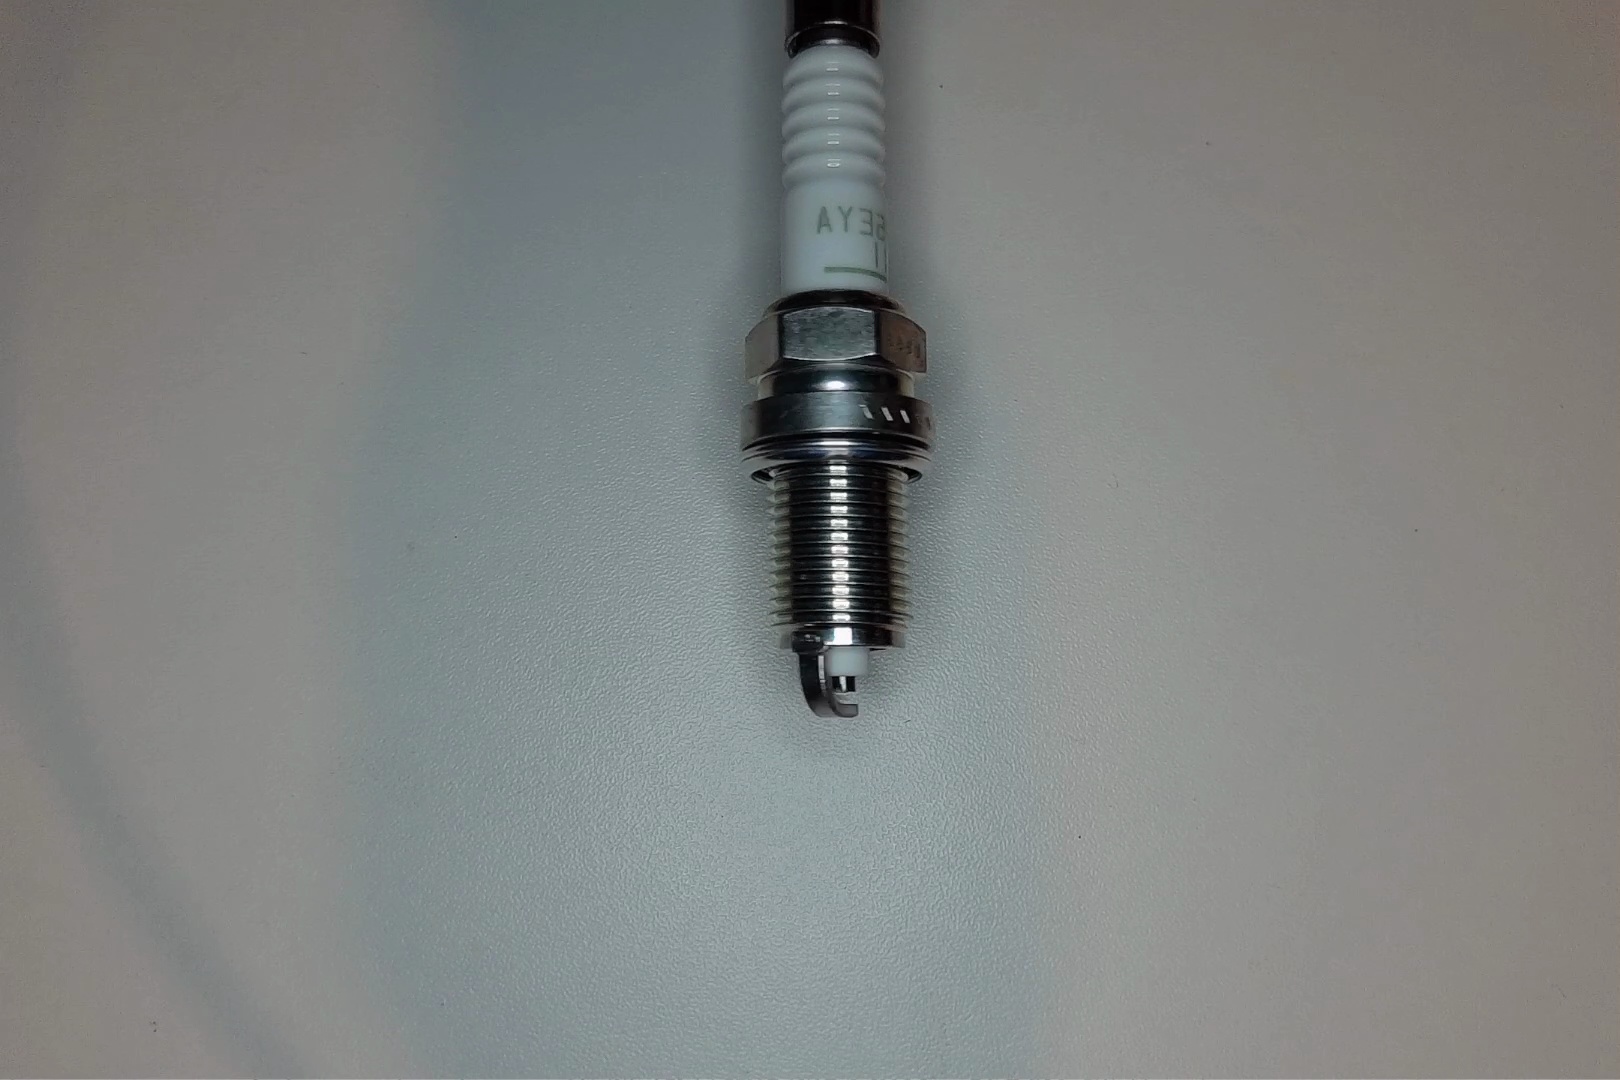
Label: normal